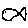
Label: fish